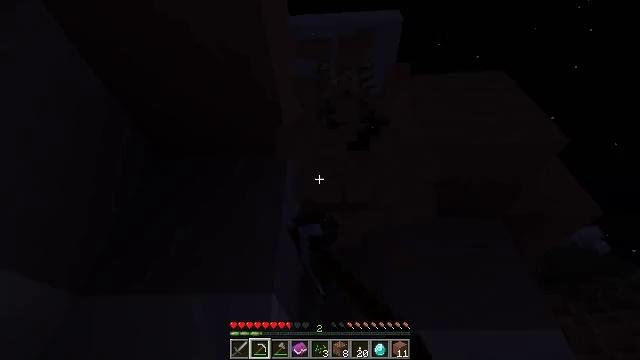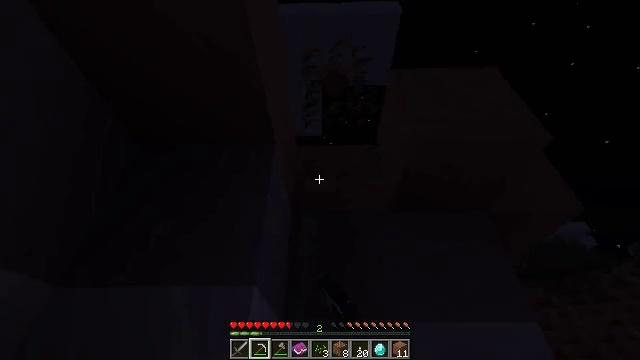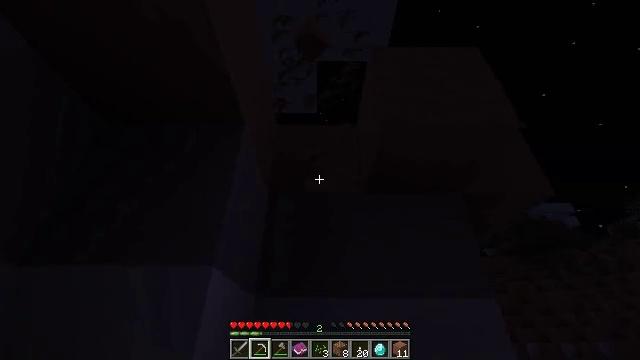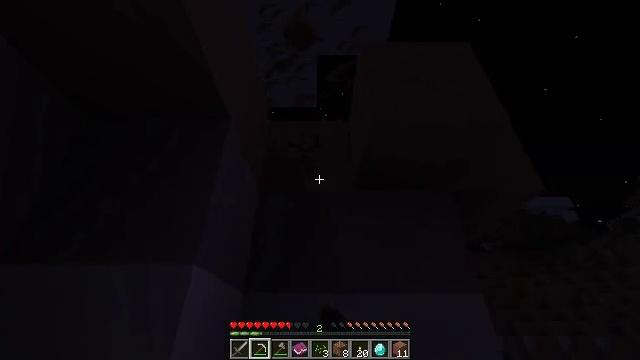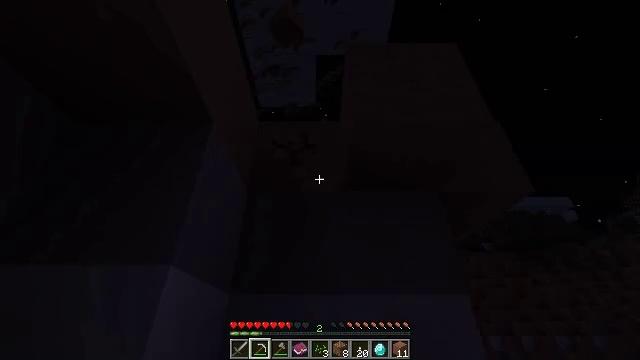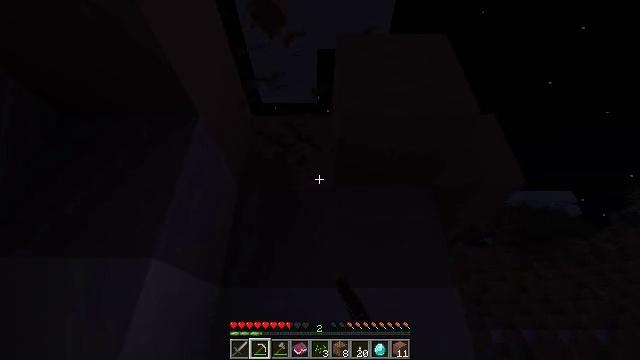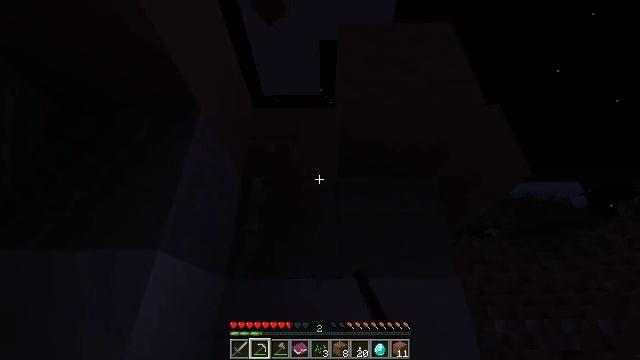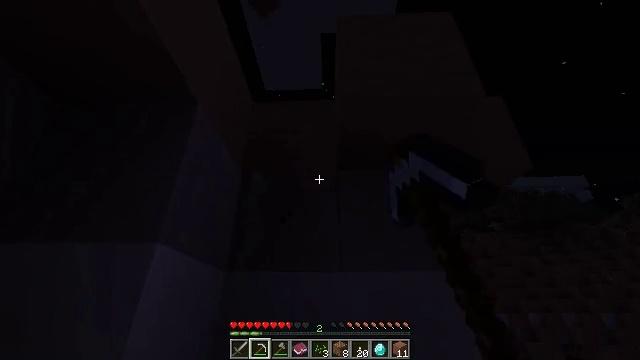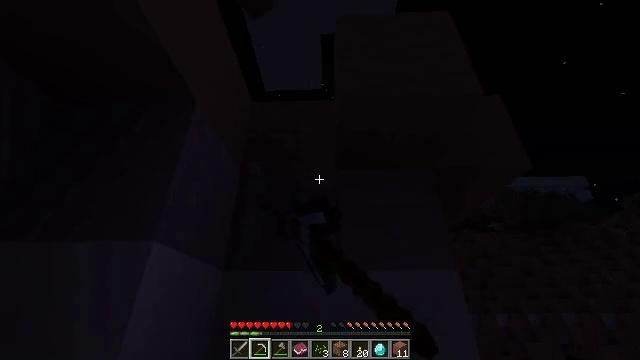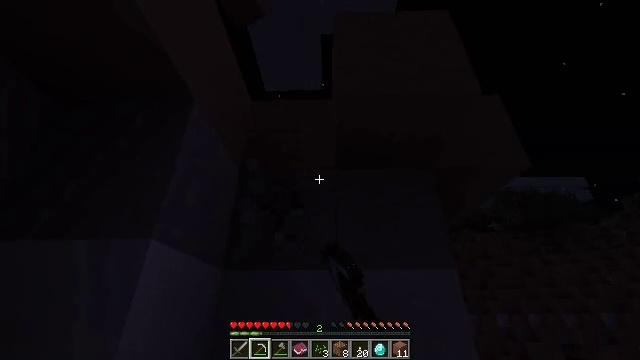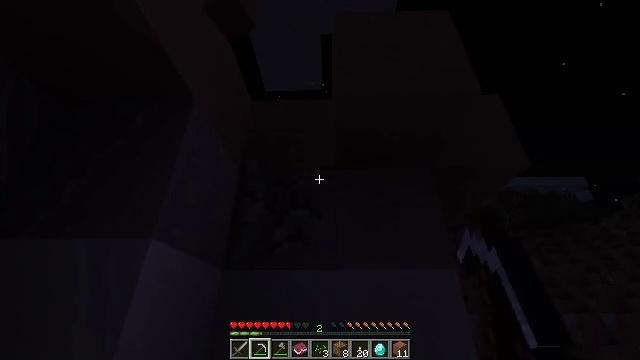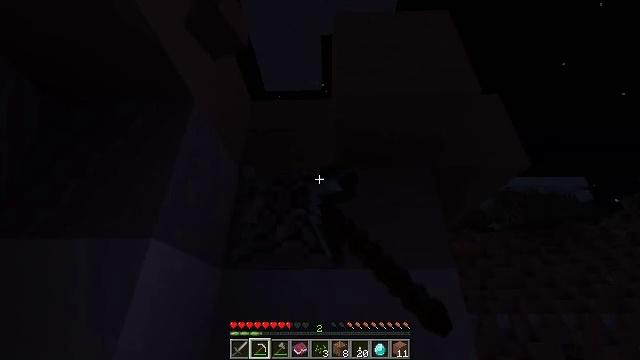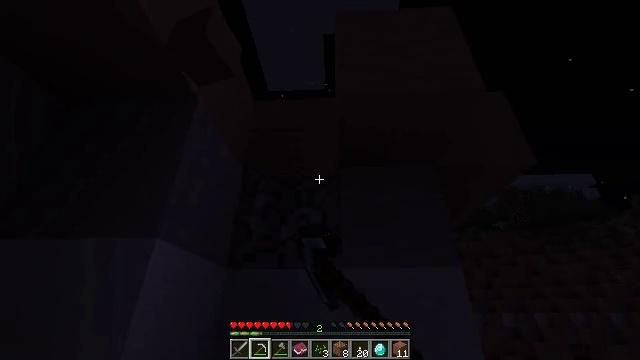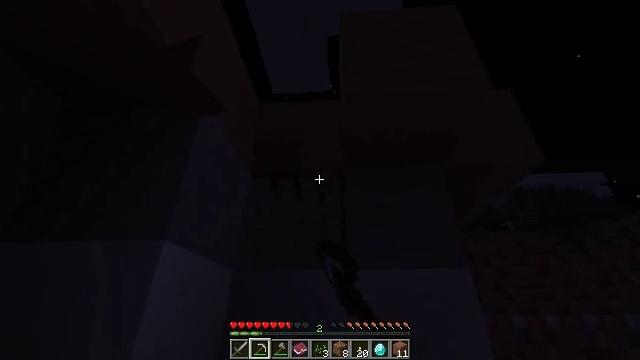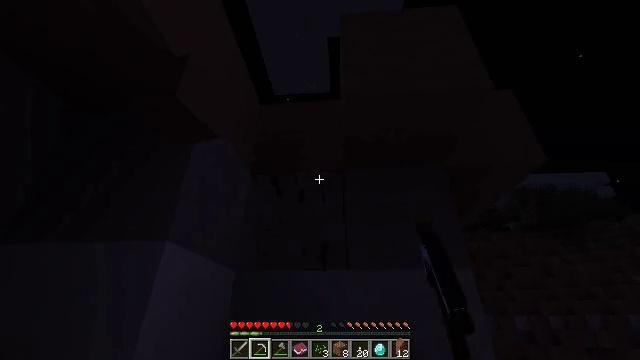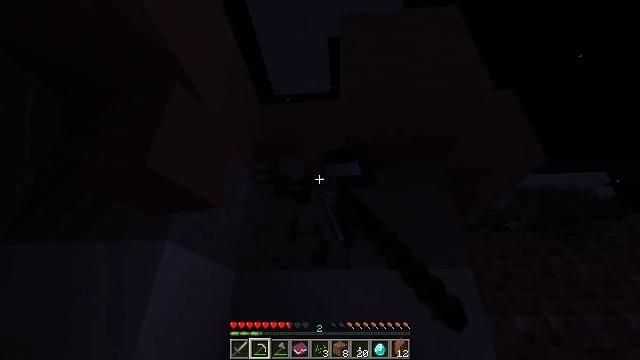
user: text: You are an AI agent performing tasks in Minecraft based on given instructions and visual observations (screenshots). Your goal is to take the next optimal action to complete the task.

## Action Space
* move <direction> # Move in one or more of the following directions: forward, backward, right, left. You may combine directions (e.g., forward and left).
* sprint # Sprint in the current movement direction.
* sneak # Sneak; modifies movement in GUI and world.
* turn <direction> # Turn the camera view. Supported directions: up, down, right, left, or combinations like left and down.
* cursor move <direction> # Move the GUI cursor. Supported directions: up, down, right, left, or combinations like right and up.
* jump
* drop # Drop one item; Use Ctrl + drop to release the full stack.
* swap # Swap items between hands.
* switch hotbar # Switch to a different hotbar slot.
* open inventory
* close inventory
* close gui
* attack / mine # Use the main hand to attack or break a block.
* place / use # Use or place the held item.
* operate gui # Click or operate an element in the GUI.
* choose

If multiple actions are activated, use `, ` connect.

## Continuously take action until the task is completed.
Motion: motion action
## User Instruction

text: Dig up the light gray terracotta.
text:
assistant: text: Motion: move right, turn right and down, attack / mine
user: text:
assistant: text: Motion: move right, turn right and down, attack / mine
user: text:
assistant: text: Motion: move right, turn down, attack / mine
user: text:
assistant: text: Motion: attack / mine
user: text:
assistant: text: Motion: turn down, attack / mine
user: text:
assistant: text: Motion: turn down, attack / mine
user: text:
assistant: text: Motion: turn down, attack / mine
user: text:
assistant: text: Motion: attack / mine
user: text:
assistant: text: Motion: attack / mine
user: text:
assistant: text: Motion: attack / mine
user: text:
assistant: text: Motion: attack / mine
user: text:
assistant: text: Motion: attack / mine
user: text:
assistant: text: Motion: turn left, attack / mine
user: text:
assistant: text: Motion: attack / mine
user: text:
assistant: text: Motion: attack / mine
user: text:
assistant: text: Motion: attack / mine
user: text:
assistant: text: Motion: attack / mine
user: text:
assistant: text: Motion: attack / mine